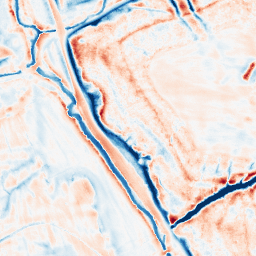
Category: edge_preserving
Decomposition family: bilateral
Decomposition parameters: d: 21
sigma_color: 100
sigma_space: 150
Upsampling method: regularized
Upsampling parameters: scale: 4
lambda_reg: 0.01
Upsampling scale: 4